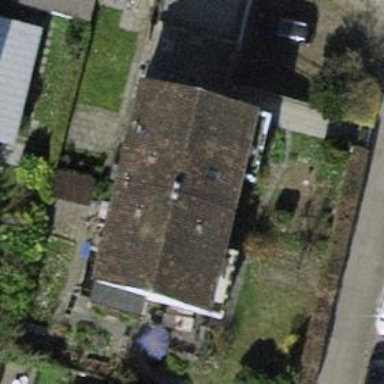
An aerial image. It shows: Semi-detached house with gabled roof.